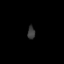
Tissue: prostate
Cell type: Myeloid cells
Senescence score: 0.7274
Nuclear area (px): 98
Mean DAPI intensity: 55.439